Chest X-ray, PA view. Patient: 44 years old, sex F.
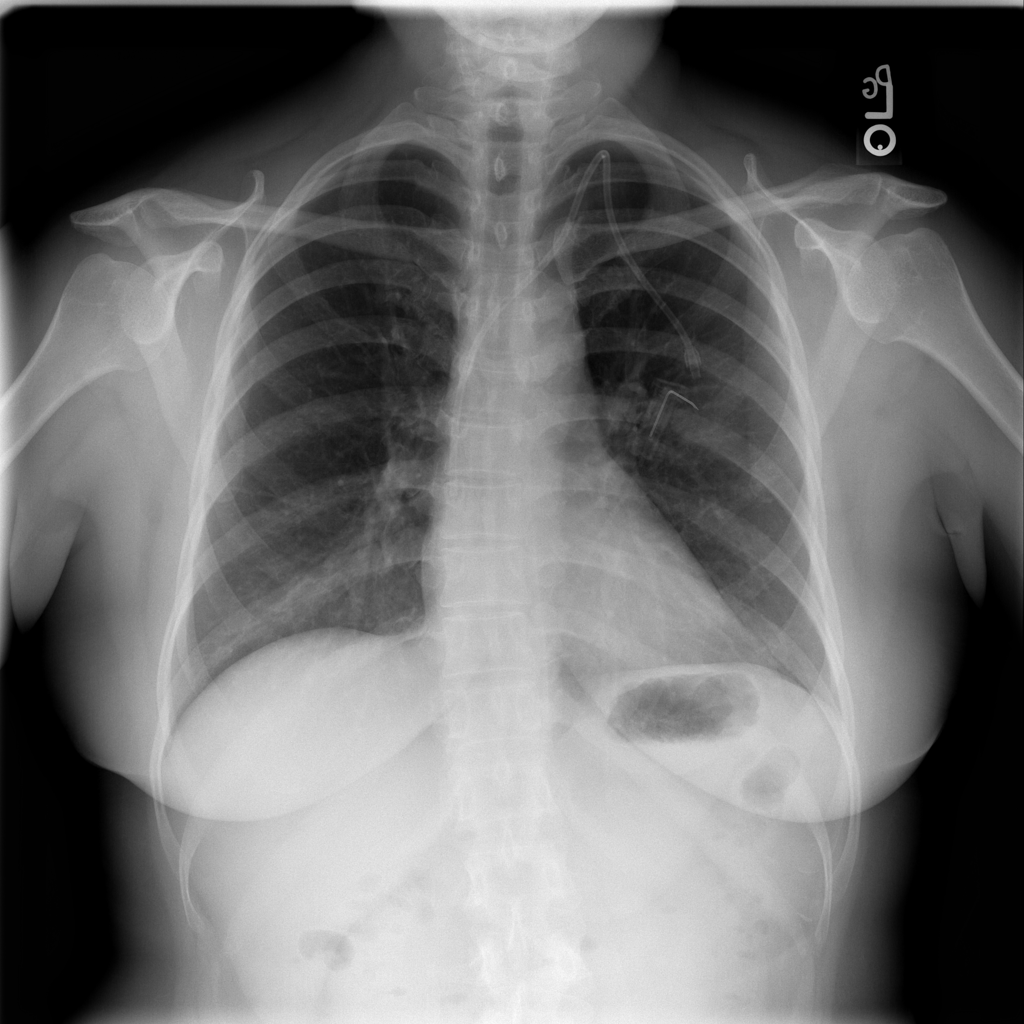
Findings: No Finding